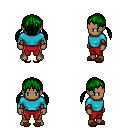
a pixel art fantasy rpg character, male body template, human, dark skin, teal long-sleeve shirt, red pants, green twin-tailed hairstyle, leather bracers, brown slippers, four views (front, back, left, right), 2x2 character sprite sheet, small pixel art, hard edges, no anti-aliasing